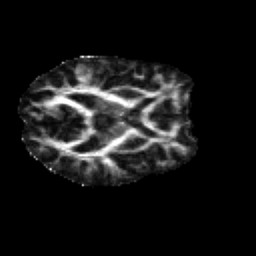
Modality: FA
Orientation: axial
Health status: healthy
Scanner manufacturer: siemens
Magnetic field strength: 3 T
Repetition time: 12 s
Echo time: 0.092 s